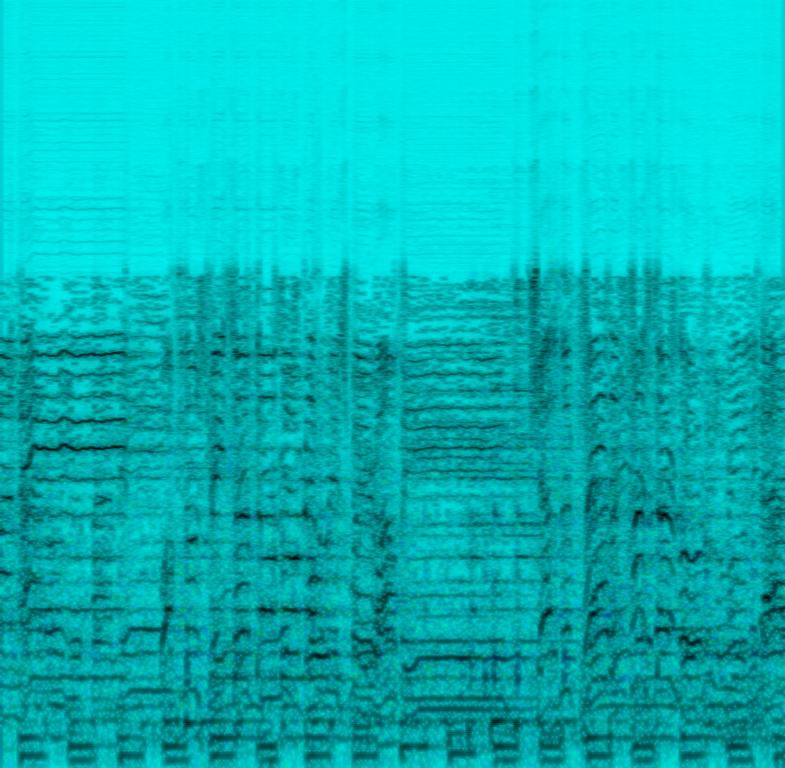
This is the live performance of a bluegrass gospel music piece. There are male vocals synchronously harmony singing which is called a "stack" in bluegrass music. The melody is being played by the fiddle, the banjo, the acoustic guitar and the mandolin. There is a cozy atmosphere in this piece. It could be playing in the background of an American roadside diner. This piece could also be played at a Christian religious event.